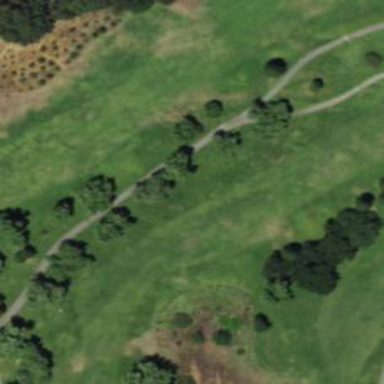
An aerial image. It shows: Scenic golf fairway.